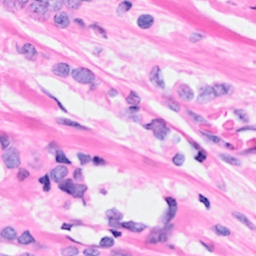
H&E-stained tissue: Breast